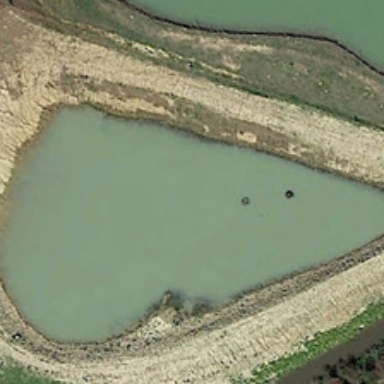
Some green plants are near a triangular pond .